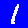
Digit: 1